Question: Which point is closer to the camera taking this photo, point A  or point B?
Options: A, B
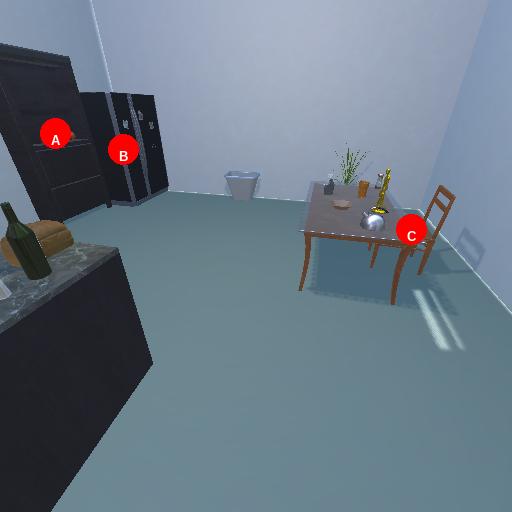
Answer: A